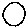
Label: circle